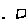
Label: square